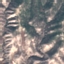
Land use / land cover: HerbaceousVegetation